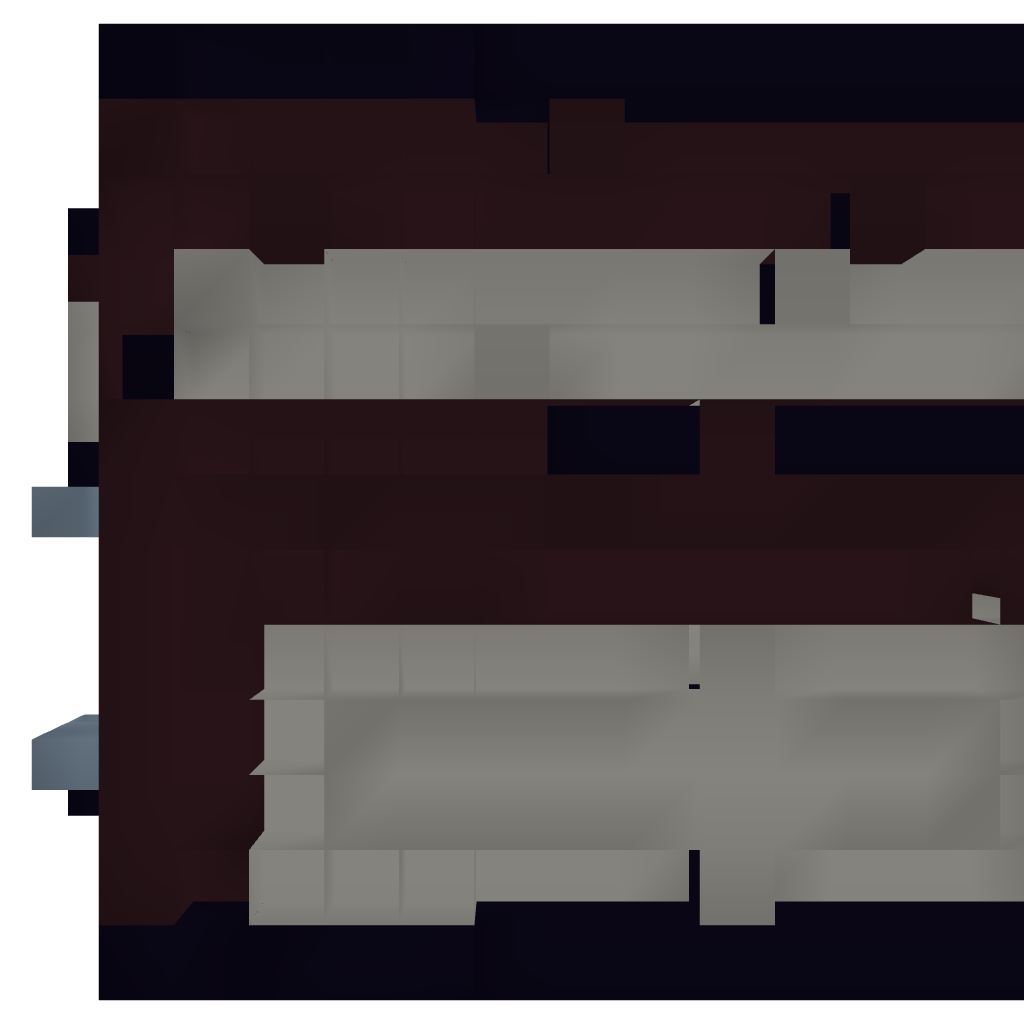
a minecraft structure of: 2 Story stackable mansion